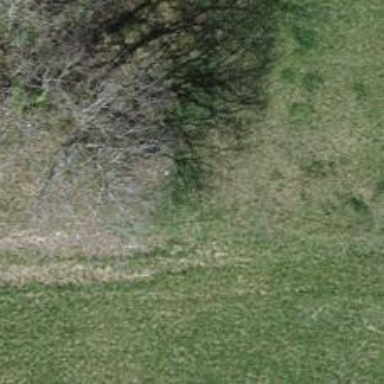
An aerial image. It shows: Row of trees in natural setting.